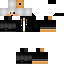
A male human skin with dark skin, wearing brown long hair dressed in a blue hoodie and black pants, featuring a closed mouth.